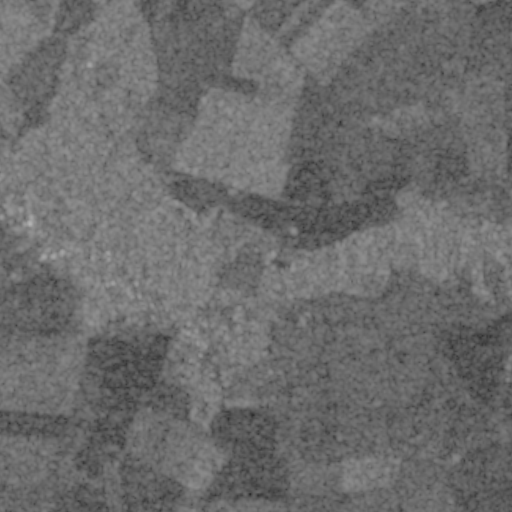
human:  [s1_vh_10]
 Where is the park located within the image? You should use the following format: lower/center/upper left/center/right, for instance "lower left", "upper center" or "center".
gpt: The park is located in the lower left of the image.
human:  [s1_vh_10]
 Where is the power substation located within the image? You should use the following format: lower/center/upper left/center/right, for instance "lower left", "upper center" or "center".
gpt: The power substation is located in the center left of the image.
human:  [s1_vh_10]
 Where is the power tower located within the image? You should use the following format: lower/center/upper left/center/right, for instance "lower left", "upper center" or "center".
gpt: There is no power tower in the image.

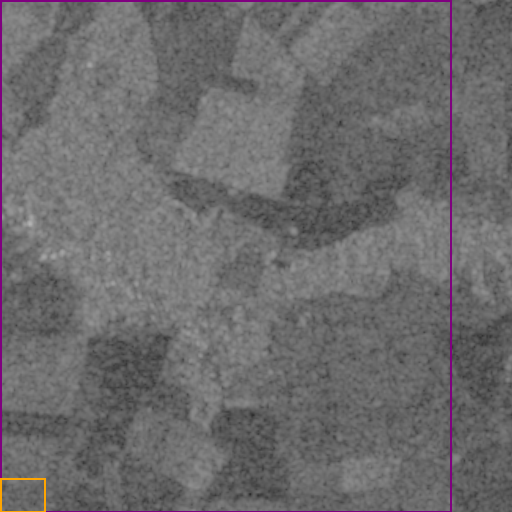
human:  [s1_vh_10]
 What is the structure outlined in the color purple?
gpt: The structure outlined in purple is a crop field.
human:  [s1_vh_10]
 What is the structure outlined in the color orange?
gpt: The structure outlined in orange is a park.
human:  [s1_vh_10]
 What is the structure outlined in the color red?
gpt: There is no red outline.